Question: I create a message box user control, radius for corner as below image, however, I cannot set transaparent for this user control. Please help me.
Thanks so much.

I've implemented as your instruction, but it isn't still transparent, I think that background's user control is white color, please help me. The below is my code:
'''
<UserControl x:Class="Nanote.TestDialog"
xmlns="http://schemas.microsoft.com/winfx/2006/xaml/presentation"
xmlns:x="http://schemas.microsoft.com/winfx/2006/xaml"
xmlns:d="http://schemas.microsoft.com/expression/blend/2008"
xmlns:mc="http://schemas.openxmlformats.org/markup-compatibility/2006"
d:DesignHeight="200"
Height="200" Width="450"
d:DesignWidth="300"
mc:Ignorable="d">
<Border CornerRadius="20" BorderBrush="Black" BorderThickness="10"
Background="Transparent">
<Rectangle Fill="White" Margin="10" />
</Border>
</UserControl>
'''
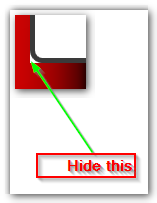
Answer: Consider the following XAML:
'''
<Grid Background="Red">
<Grid.RowDefinitions>
<RowDefinition />
<RowDefinition />
<RowDefinition />
</Grid.RowDefinitions>
<Grid Margin="20">
<Border CornerRadius="20" BorderBrush="Black" BorderThickness="10"
Background="Transparent">
<Rectangle Fill="White" />
</Border>
</Grid>
<Grid Grid.Row="1" Margin="20">
<Rectangle Fill="White" />
<Border CornerRadius="20" BorderBrush="Black" BorderThickness="10"
Background="Transparent" />
</Grid>
<Border Grid.Row="2" CornerRadius="20" BorderBrush="Black" BorderThickness="10"
Background="White" Margin="20">
<Rectangle Fill="White" Margin="10" />
</Border>
</Grid>
'''
This produces the following output:

Hopefully you can now work out your own solution from this example.